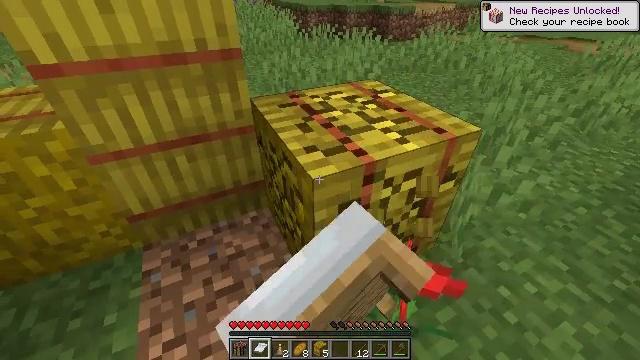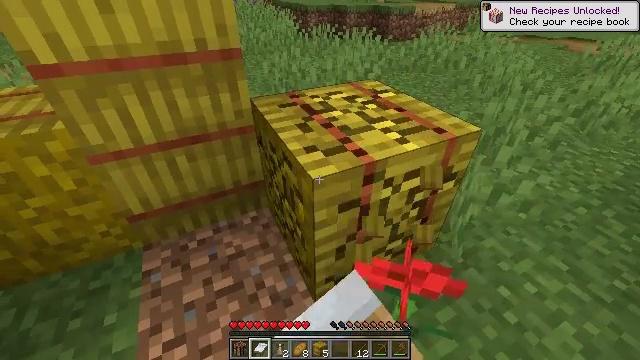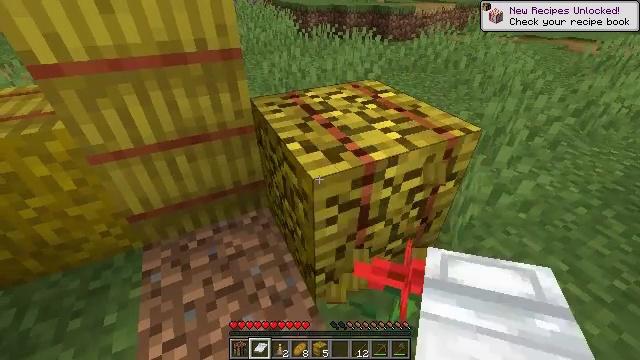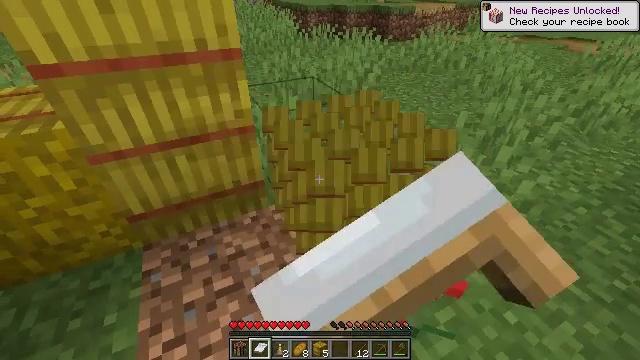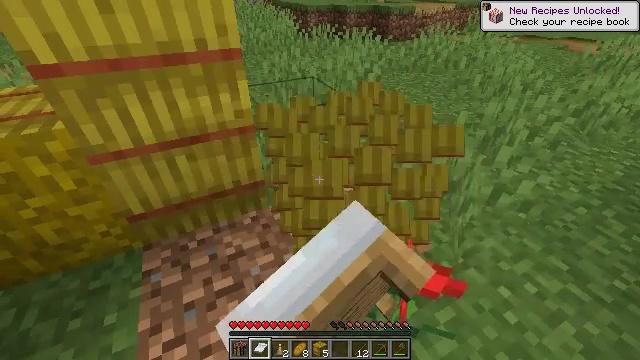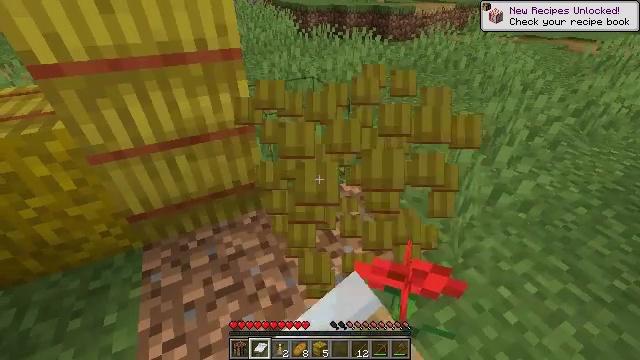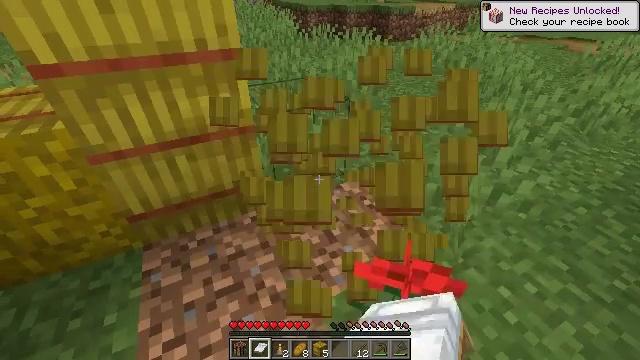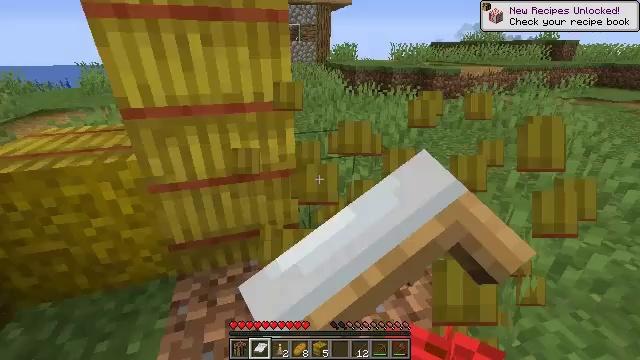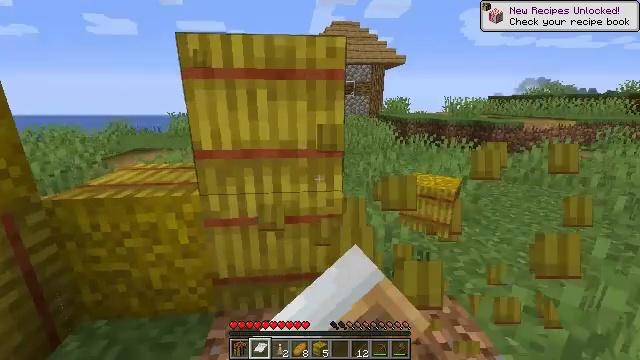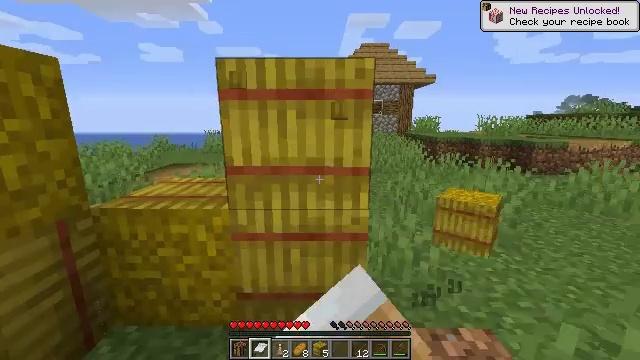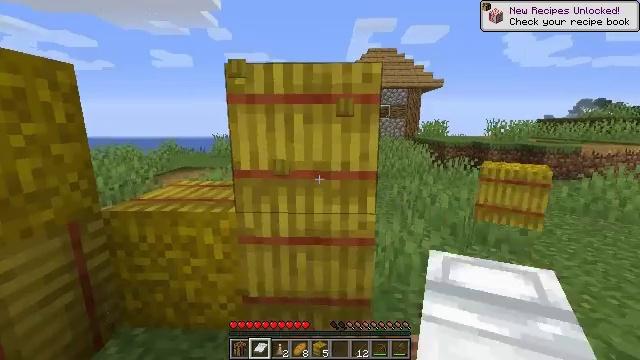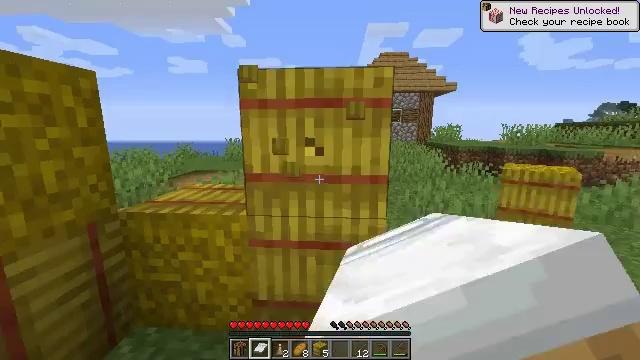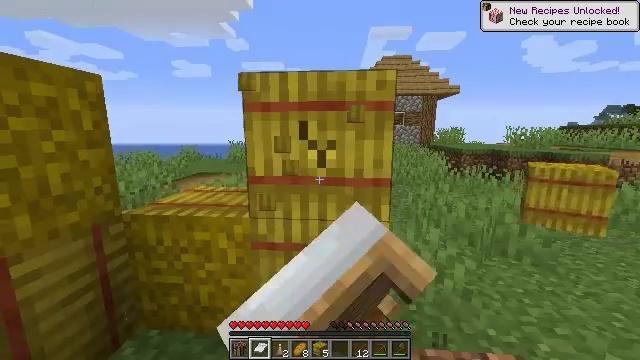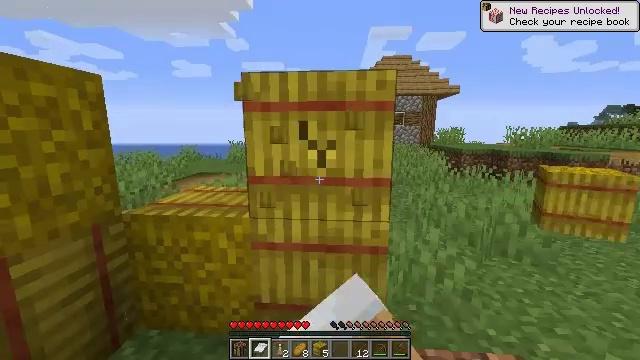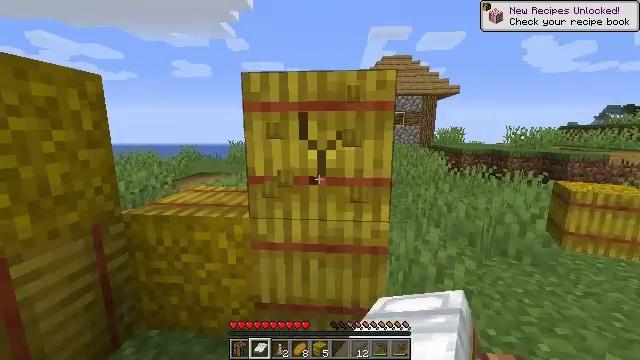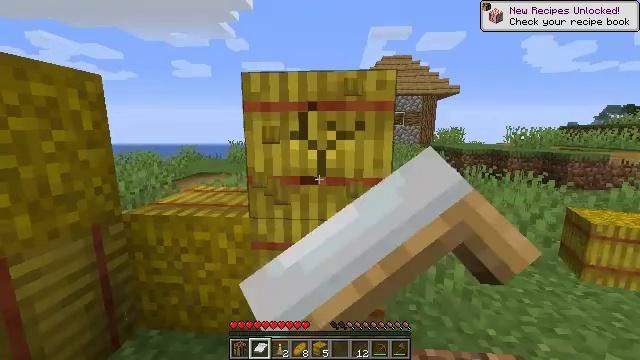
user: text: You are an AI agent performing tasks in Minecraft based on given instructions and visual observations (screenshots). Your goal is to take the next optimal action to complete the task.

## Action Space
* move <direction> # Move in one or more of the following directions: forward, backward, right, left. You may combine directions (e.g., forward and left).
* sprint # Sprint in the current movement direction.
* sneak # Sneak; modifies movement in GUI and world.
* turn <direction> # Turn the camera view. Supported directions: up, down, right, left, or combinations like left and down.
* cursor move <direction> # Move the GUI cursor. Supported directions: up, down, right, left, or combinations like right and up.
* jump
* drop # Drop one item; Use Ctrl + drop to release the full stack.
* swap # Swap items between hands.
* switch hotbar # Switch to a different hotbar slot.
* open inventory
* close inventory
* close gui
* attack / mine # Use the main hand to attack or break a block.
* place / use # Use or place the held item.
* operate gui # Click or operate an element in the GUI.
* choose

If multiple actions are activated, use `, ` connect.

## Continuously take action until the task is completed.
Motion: motion action
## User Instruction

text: Mine a hay block from the field.
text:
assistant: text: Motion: attack / mine
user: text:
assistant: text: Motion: attack / mine
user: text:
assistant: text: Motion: attack / mine
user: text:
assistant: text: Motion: attack / mine
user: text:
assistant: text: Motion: attack / mine
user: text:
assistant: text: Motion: attack / mine
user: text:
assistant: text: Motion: turn left and up, attack / mine
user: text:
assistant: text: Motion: turn left and up, attack / mine
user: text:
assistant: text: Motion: turn left and up, attack / mine
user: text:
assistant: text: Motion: turn left, attack / mine
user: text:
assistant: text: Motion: turn left, attack / mine
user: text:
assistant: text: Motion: attack / mine
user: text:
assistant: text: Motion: attack / mine
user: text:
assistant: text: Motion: attack / mine
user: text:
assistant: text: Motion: attack / mine
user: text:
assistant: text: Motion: attack / mine
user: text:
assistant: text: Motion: attack / mine
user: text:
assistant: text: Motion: attack / mine
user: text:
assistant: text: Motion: attack / mine
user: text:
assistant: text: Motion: attack / mine
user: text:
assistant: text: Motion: attack / mine
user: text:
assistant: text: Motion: attack / mine
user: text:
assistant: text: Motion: attack / mine
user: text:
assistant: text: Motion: attack / mine
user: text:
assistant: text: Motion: attack / mine
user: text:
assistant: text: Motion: attack / mine
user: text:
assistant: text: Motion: attack / mine
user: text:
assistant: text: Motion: attack / mine
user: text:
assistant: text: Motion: attack / mine
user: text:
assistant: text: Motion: turn down, attack / mine